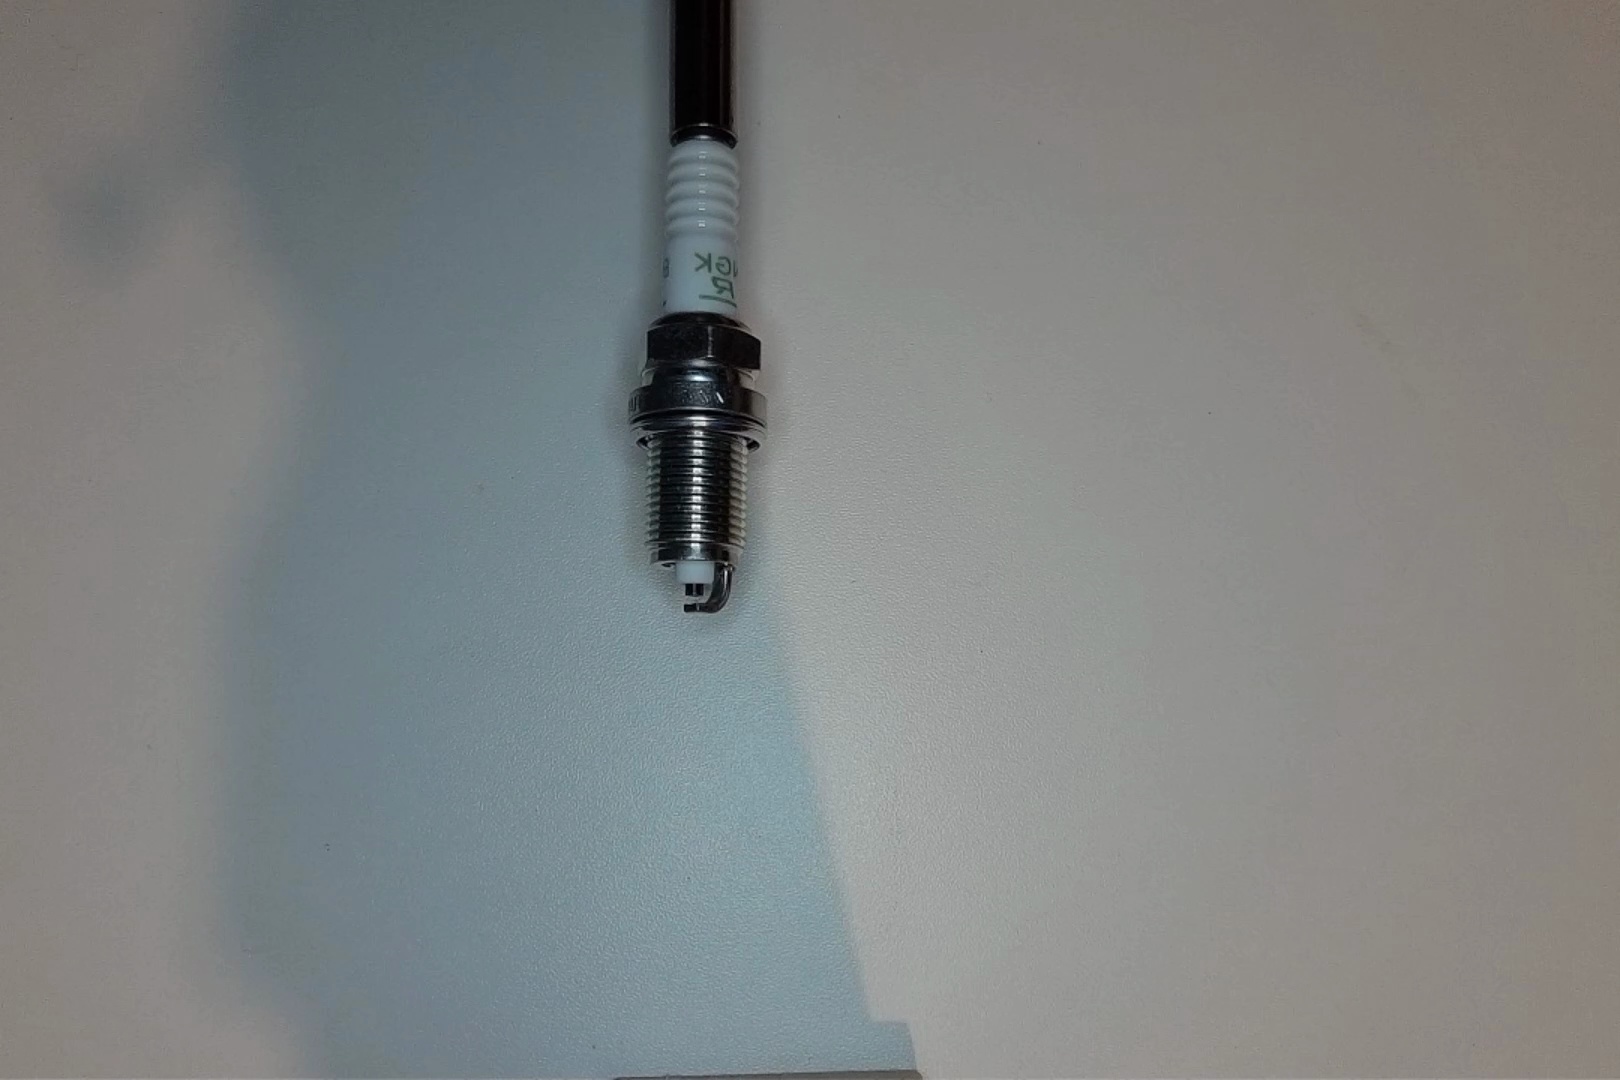
Label: normal